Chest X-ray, AP view. Patient: 26 years old, sex F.
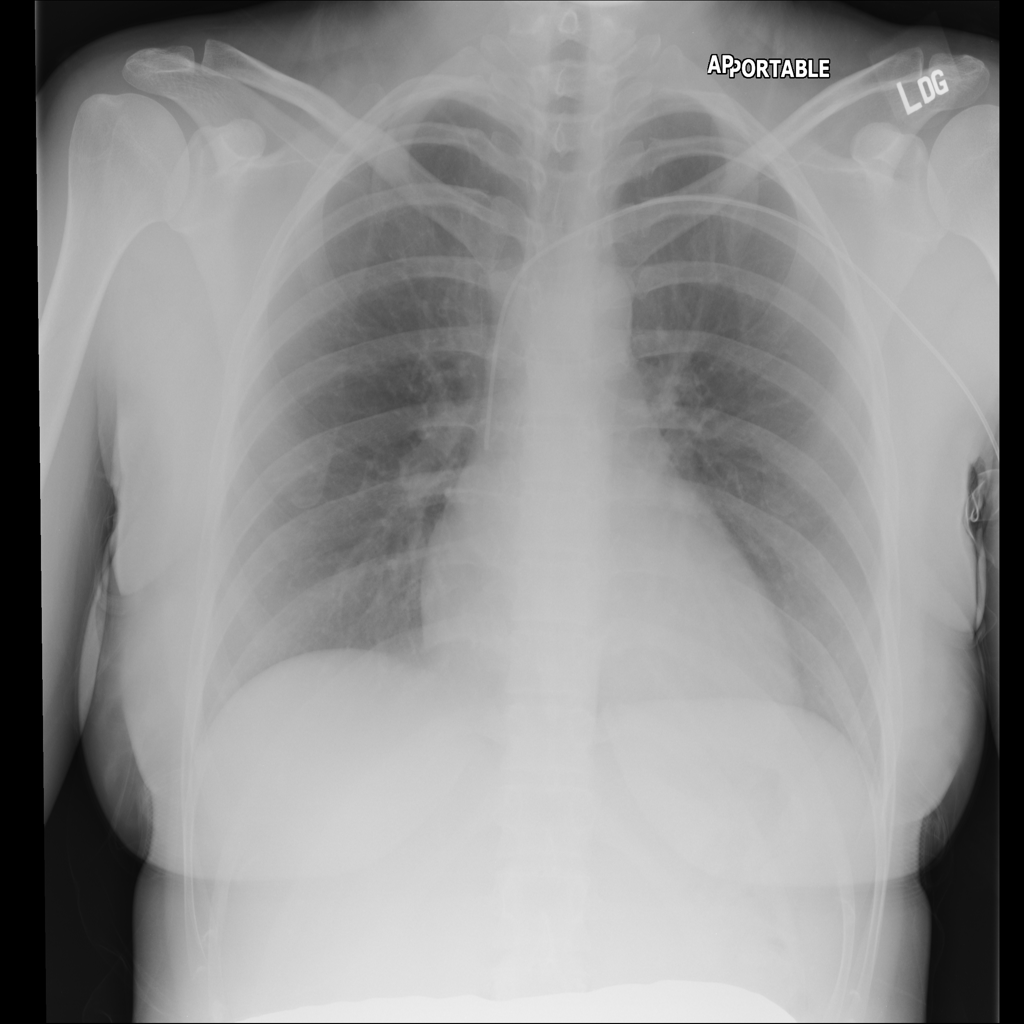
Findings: No Finding